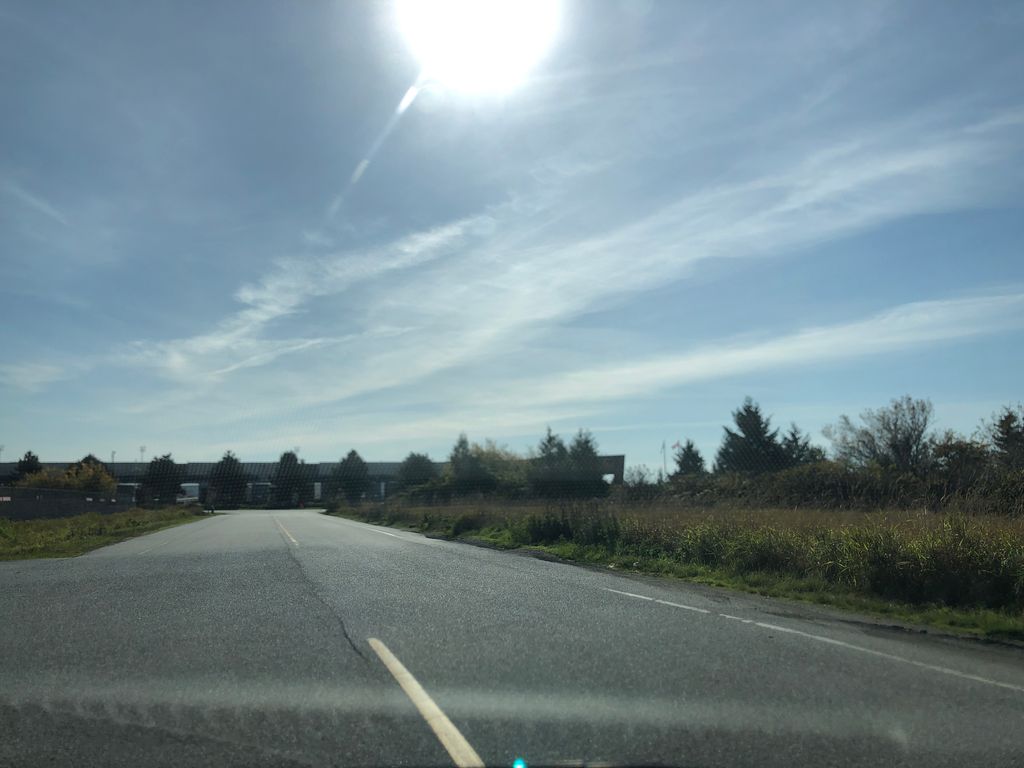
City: vancouver